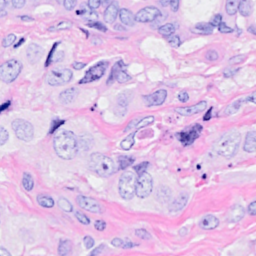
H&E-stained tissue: Breast